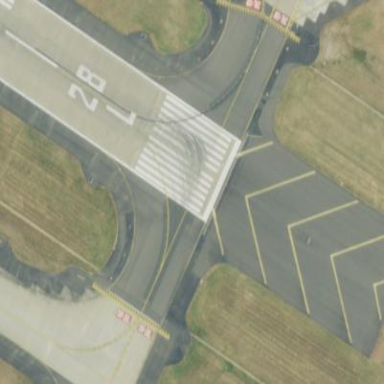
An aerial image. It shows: Area at the airport designated as stopway.